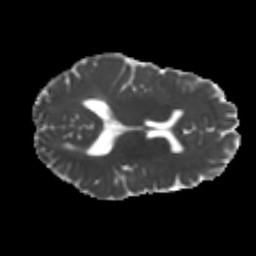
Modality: MD
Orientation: axial
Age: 19
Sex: female
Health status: healthy
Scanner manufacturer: philips
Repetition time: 7.476 s
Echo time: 0.08753 s